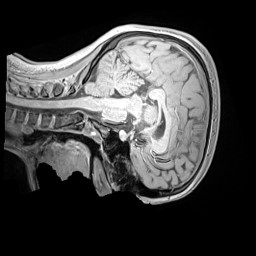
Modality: MP2RAGE
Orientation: sagittal
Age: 11
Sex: female
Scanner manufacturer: siemens
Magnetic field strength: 3 T
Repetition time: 4 s
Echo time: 0.00303 s